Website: apple-inc
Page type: payment
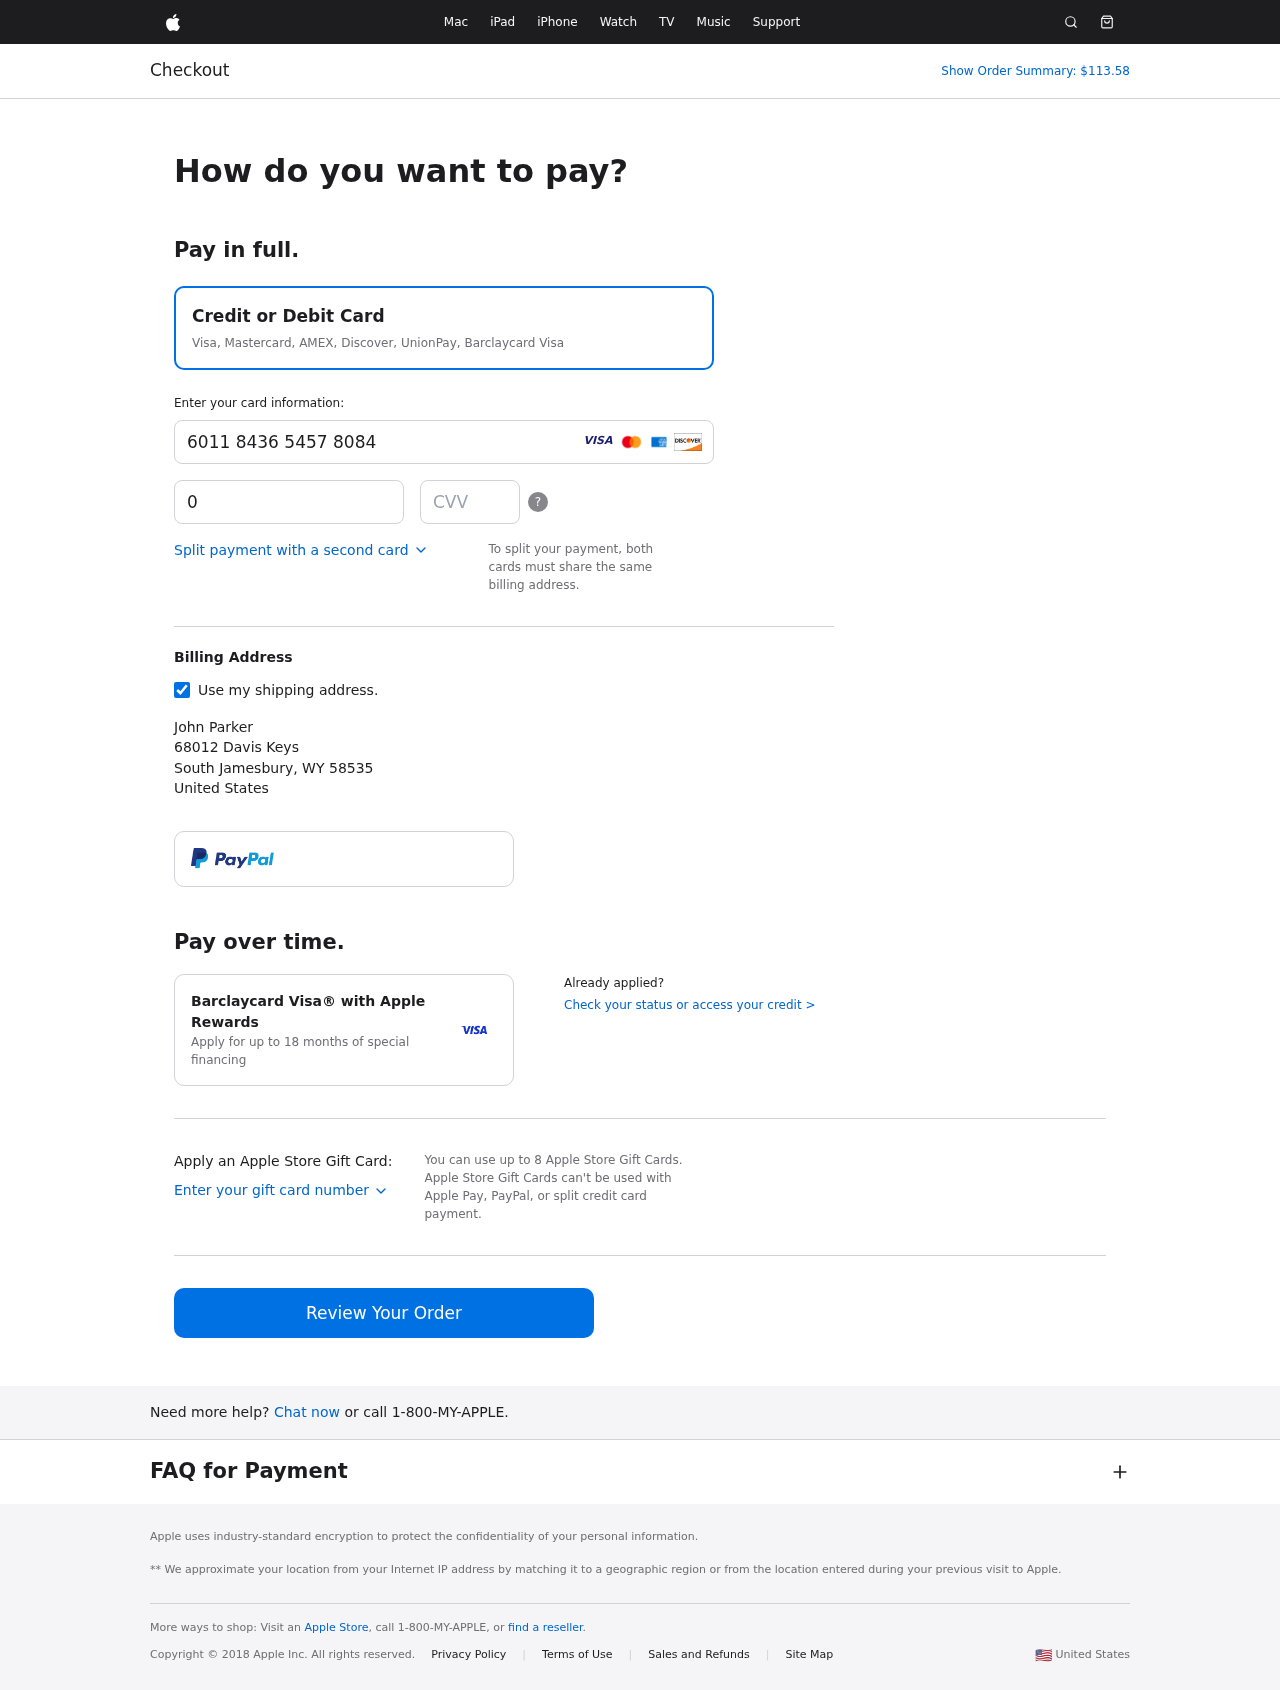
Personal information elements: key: PII_CARD_CVV
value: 017
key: PII_CARD_EXPIRY
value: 05/26
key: PII_CARD_NUMBER
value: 6011 8436 5457 8084
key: PII_CITY
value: South Jamesbury
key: PII_COUNTRY
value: United States
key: PII_FULLNAME
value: John Parker
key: PII_POSTCODE
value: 58535
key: PII_STATE_ABBR
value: WY
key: PII_STREET
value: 68012 Davis Keys
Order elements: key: ORDER_TOTAL
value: Show Order Summary: $113.58